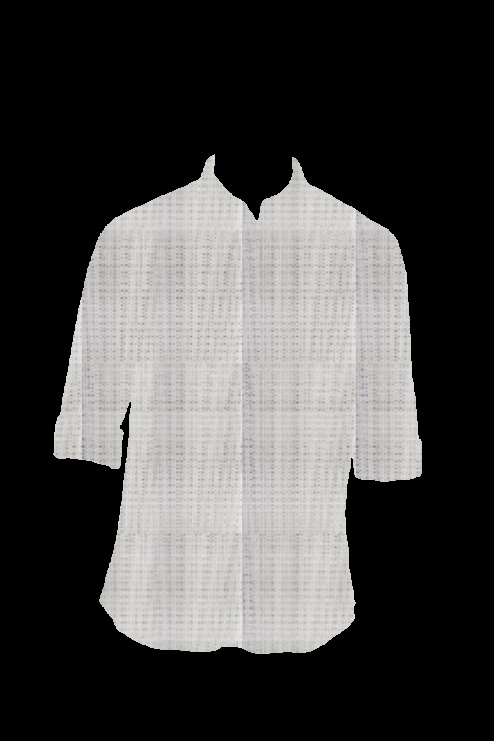
white check shirt